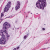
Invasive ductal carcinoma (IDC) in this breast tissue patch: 1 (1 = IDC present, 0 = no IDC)